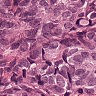
Metastatic tissue present: yes